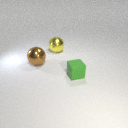
small green rubber cube to the right of large brown metal sphere